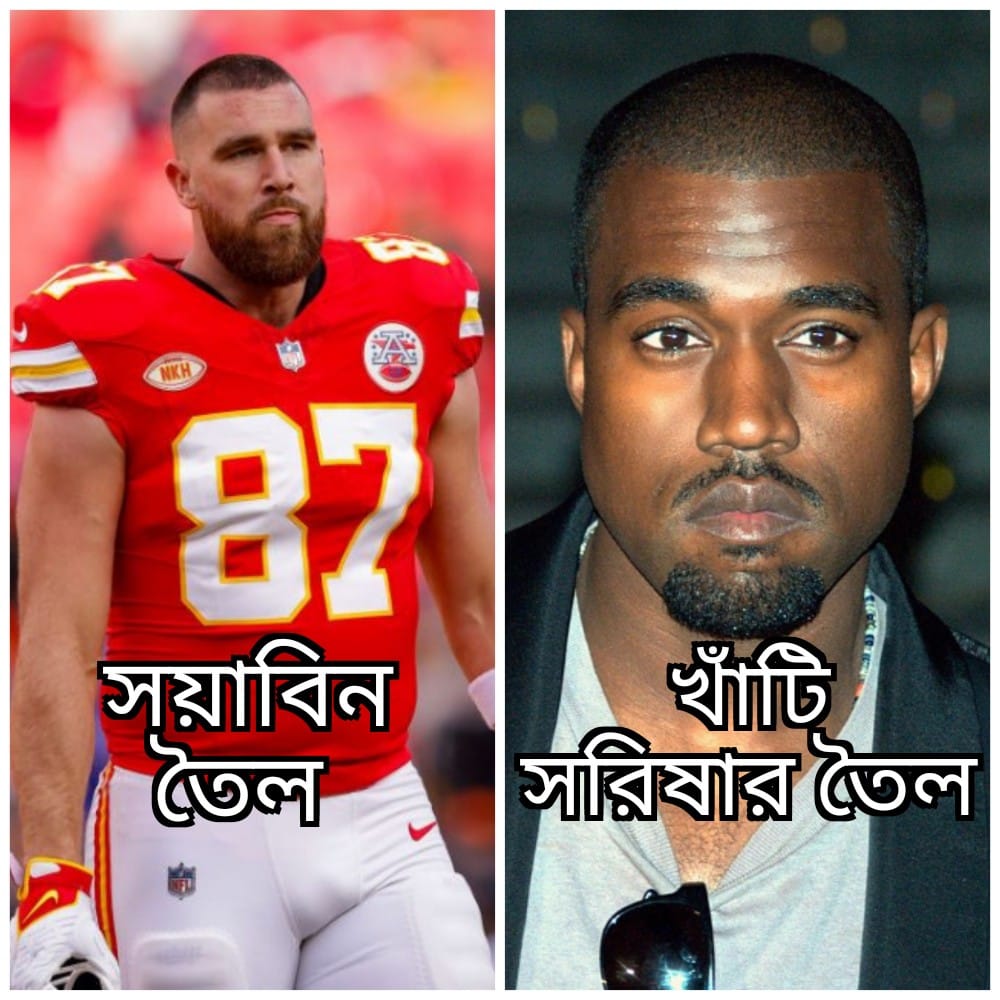
Text: সয়াবিন তৈল খাঁটি সরিষার তৈল
Label: Non Hate